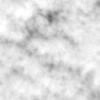
Label: no_change